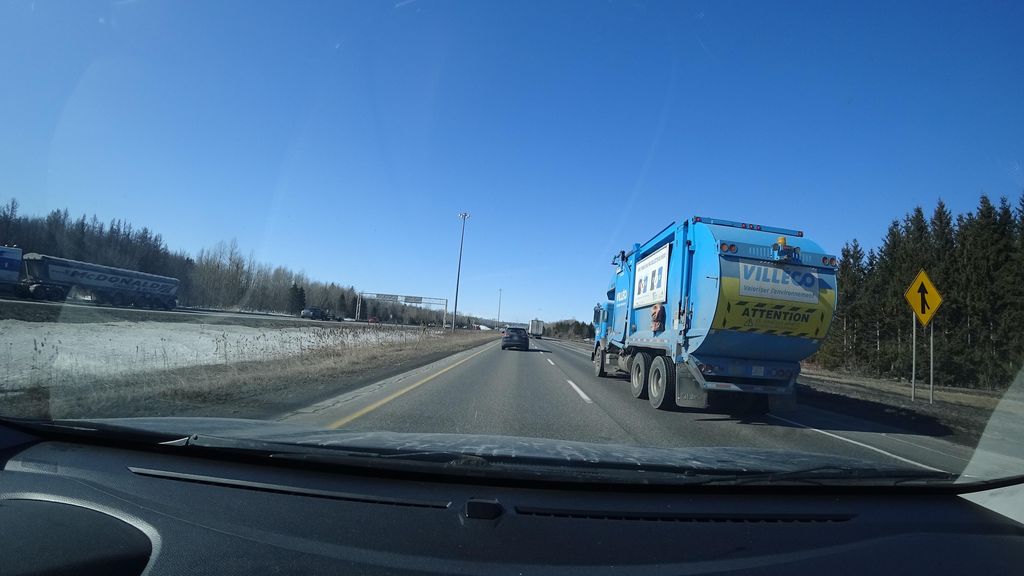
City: quebec_city